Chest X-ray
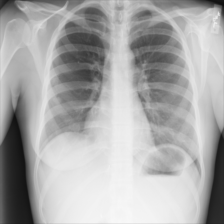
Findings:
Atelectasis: negative
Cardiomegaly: negative
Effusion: negative
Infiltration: negative
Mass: positive
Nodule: negative
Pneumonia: negative
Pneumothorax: negative
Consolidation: negative
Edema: negative
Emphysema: negative
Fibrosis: negative
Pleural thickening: negative
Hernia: negative